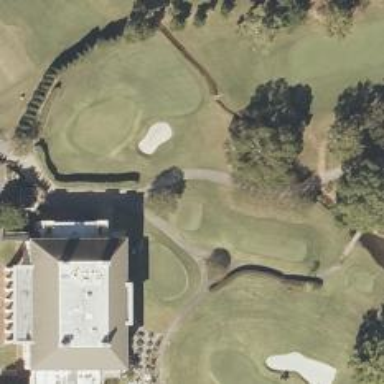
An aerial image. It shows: Path designated for golf carts.